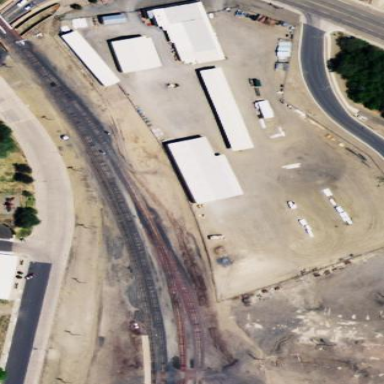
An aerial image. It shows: Industrial area used for timber processing.